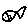
Label: fish